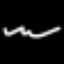
Label: squiggle